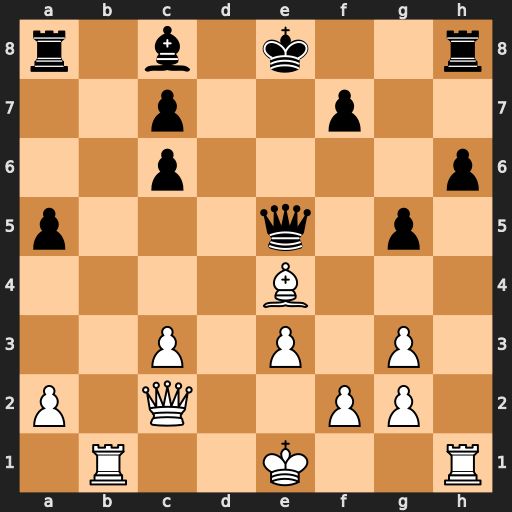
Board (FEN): r1b1k2r/2p2p2/2p4p/p3q1p1/4B3/2P1P1P1/P1Q2PP1/1R2K2R
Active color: w
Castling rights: Kkq
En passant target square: -
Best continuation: Bxc6+ Bd7 Bxa8